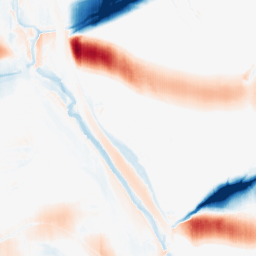
Category: morphological
Decomposition family: morphological_ellipse
Decomposition parameters: operation: average
width: 50
height: 5
Upsampling method: quartic
Upsampling parameters: scale: 8
Upsampling scale: 8